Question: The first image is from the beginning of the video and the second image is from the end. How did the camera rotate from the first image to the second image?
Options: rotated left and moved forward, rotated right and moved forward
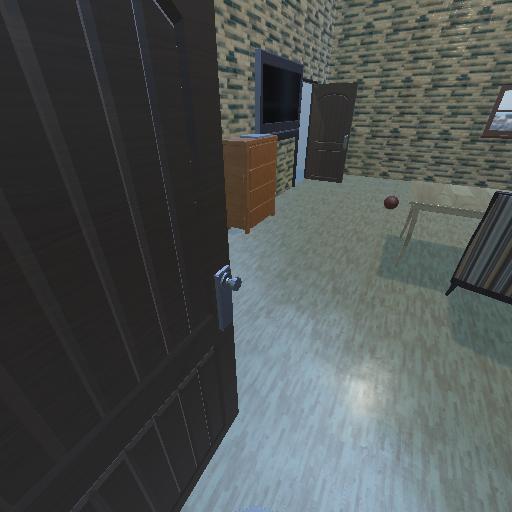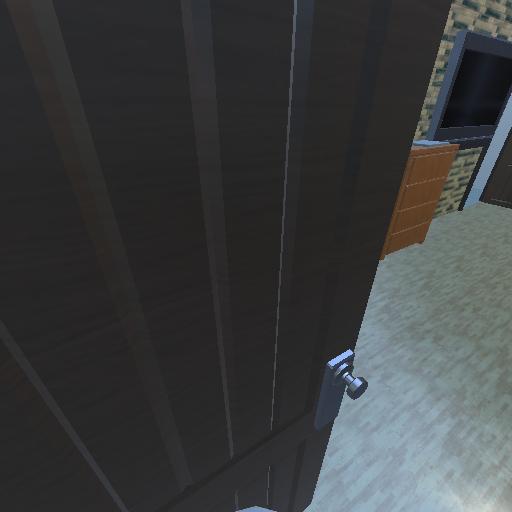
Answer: rotated left and moved forward